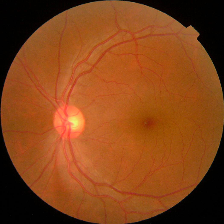
Diabetic retinopathy grade: No DR